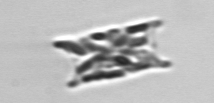
Label: Eucampia